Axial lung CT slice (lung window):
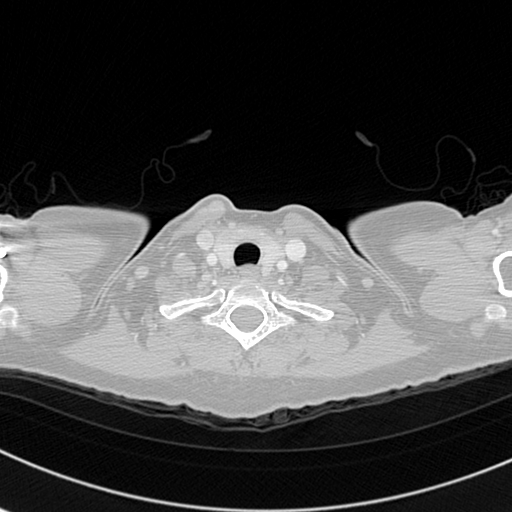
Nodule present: no